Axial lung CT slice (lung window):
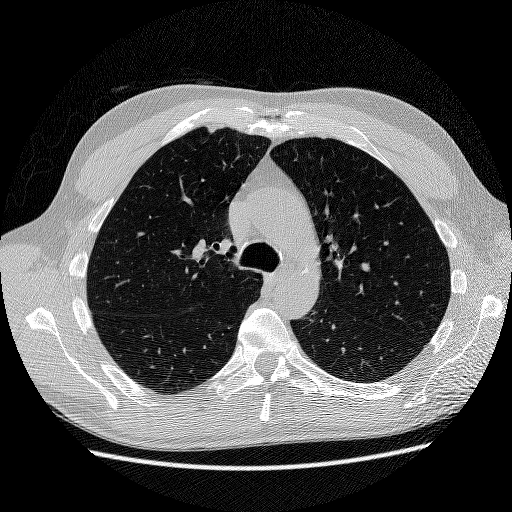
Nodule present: no